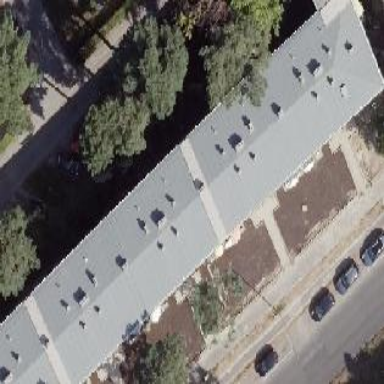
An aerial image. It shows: Apartment building with flat roof.